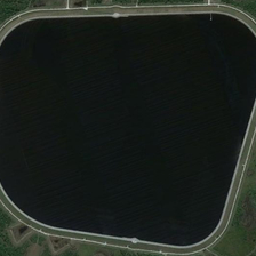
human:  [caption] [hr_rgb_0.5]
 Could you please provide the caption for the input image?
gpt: A large pool surrounded by plants.

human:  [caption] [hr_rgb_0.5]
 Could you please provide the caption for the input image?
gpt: A large swimming pool surrounded by plants.

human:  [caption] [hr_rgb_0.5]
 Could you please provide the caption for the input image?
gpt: a large swimming pool surrounded by plants.

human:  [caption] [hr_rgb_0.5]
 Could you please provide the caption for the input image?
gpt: Large pool surrounded by plants.

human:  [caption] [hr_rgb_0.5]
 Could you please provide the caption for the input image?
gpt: a large swimming pool surrounded by plants.